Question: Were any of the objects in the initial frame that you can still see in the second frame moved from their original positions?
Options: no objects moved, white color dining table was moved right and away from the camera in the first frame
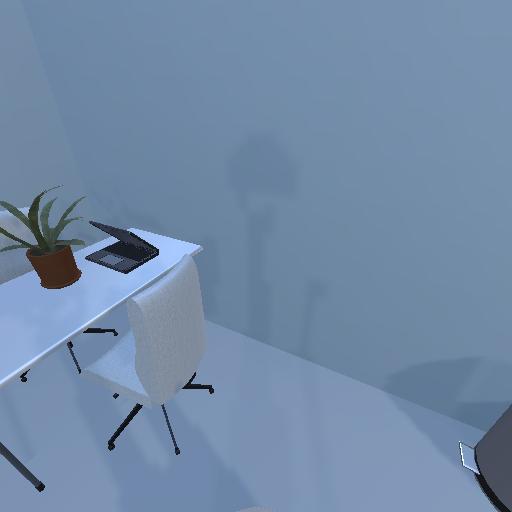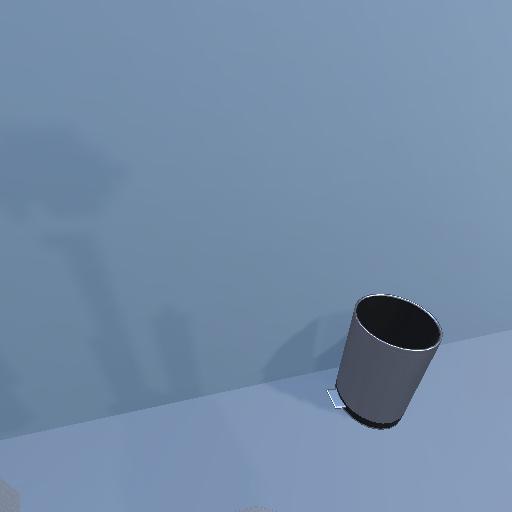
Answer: no objects moved